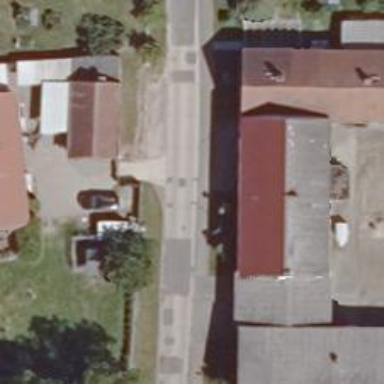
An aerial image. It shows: Left sidewalk along asphalt tertiary road.